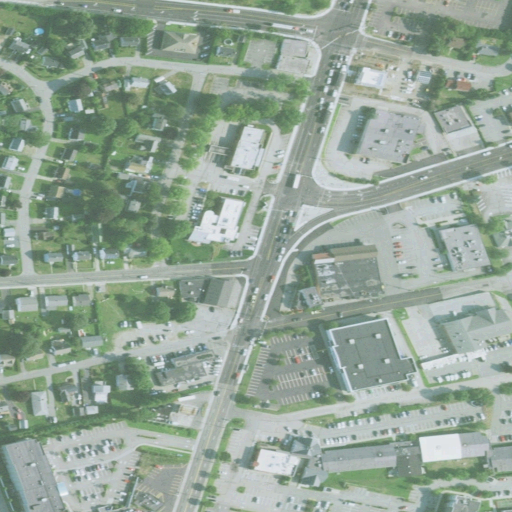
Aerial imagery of mountain in Rhode Island named Twomile Corner containing high intensity development, medium intensity development, and low intensity development